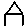
Label: house